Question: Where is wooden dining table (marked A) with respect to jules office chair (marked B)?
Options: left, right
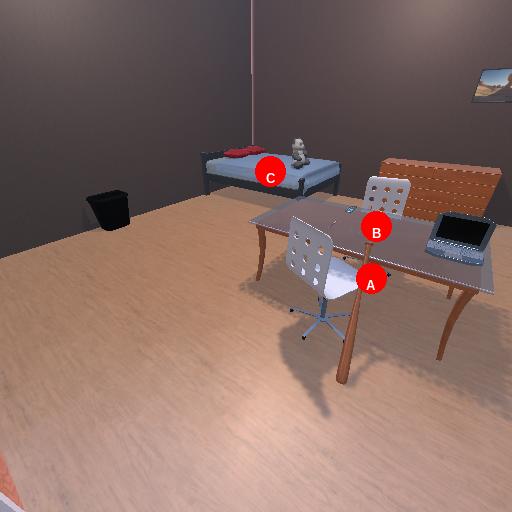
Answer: left